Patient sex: M
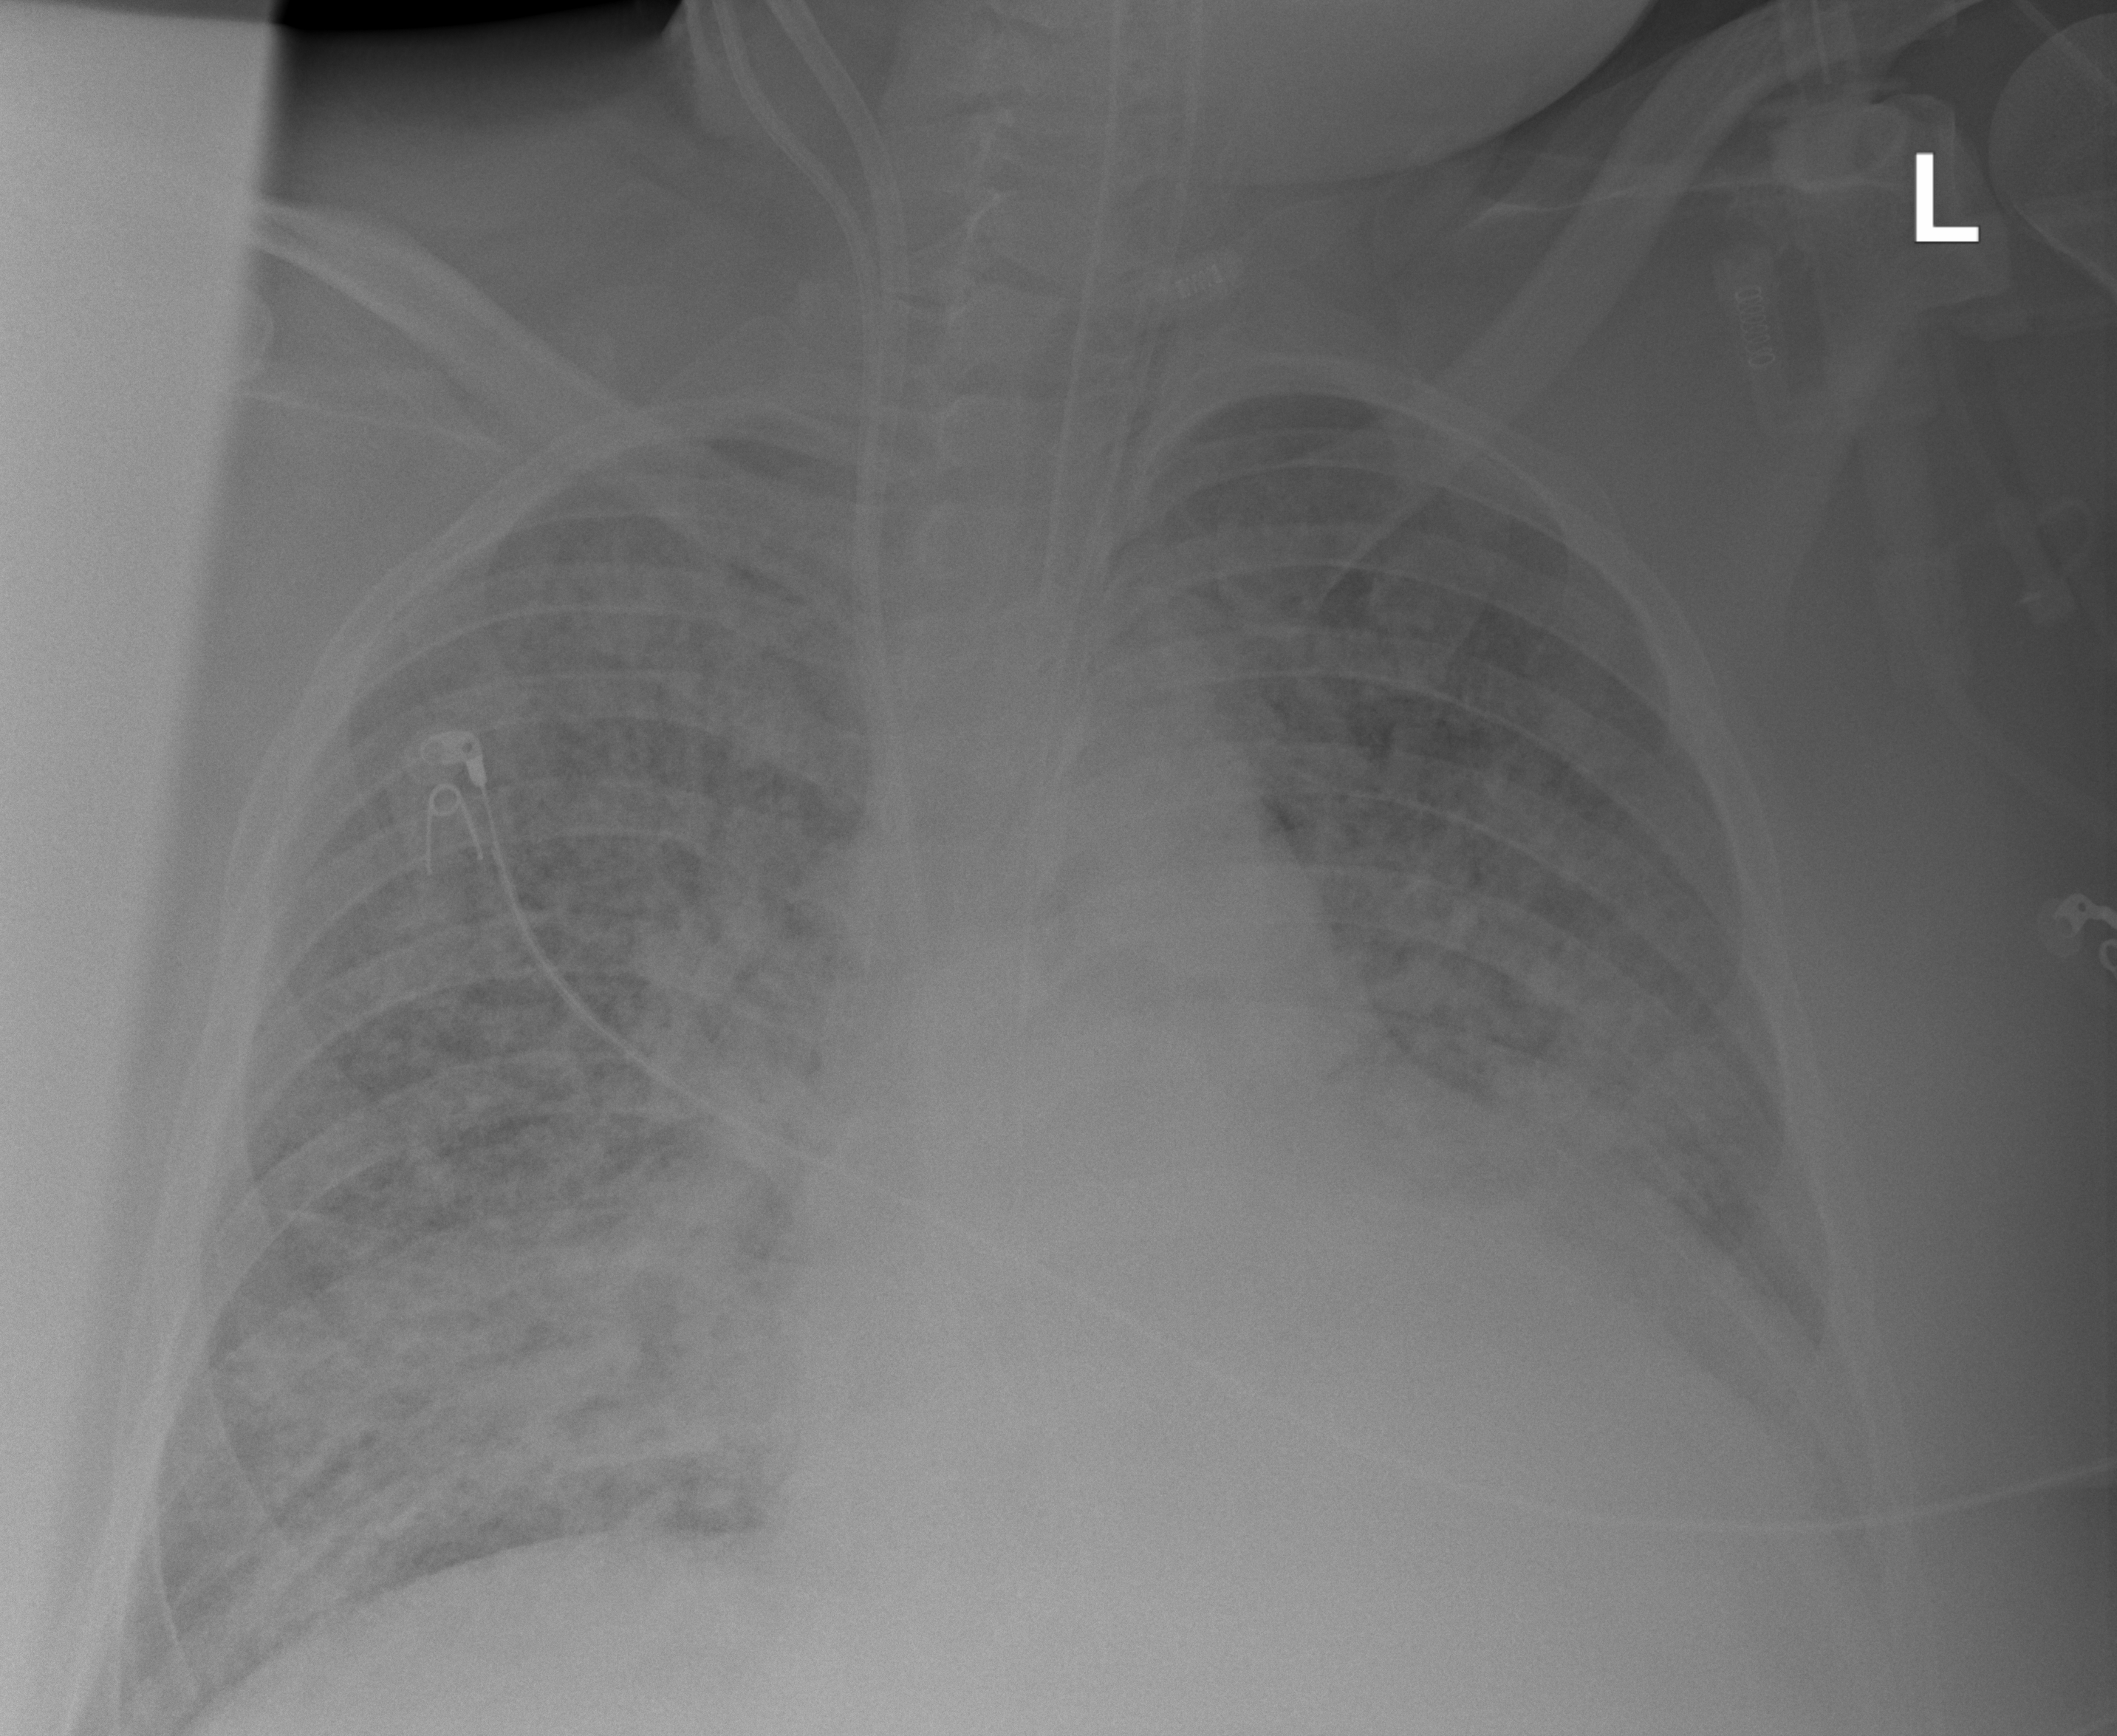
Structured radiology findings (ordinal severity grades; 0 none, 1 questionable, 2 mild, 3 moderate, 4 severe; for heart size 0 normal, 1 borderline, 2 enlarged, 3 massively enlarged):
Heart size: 1
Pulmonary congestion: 2
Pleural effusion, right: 2
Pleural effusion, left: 2
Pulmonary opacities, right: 4
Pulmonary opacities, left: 4
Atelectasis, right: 3
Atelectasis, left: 3